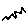
Label: zigzag